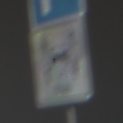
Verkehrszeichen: CarsharingfahrzeugeFrei
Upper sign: Parken
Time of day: MorningAfternoon
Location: Outdoor (Urban)
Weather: Clear
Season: NotSpecified
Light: Natural